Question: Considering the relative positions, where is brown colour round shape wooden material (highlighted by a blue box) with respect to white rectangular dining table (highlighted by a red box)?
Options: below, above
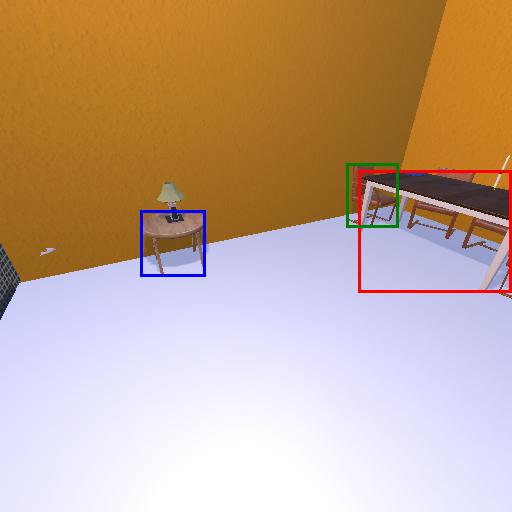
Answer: below